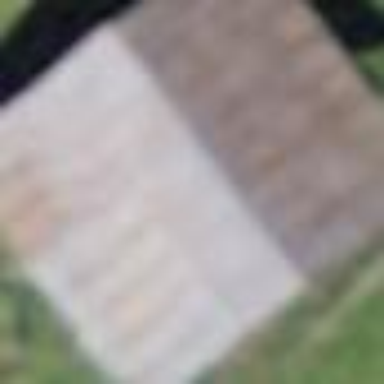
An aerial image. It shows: Barn.